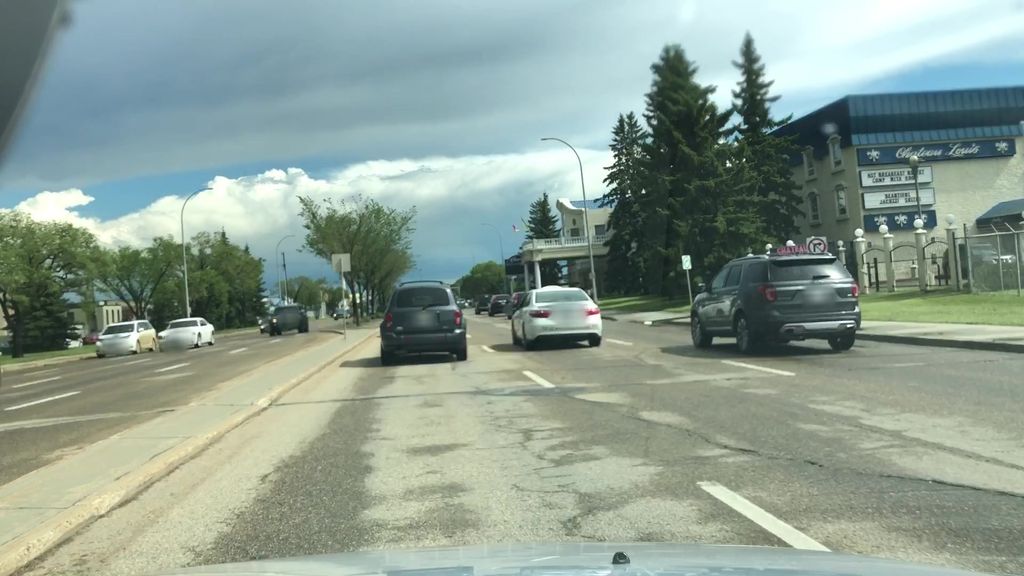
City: edmonton